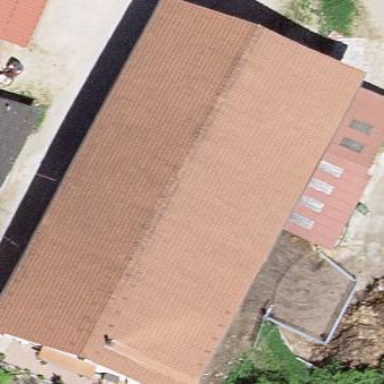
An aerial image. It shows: Cowshed building.